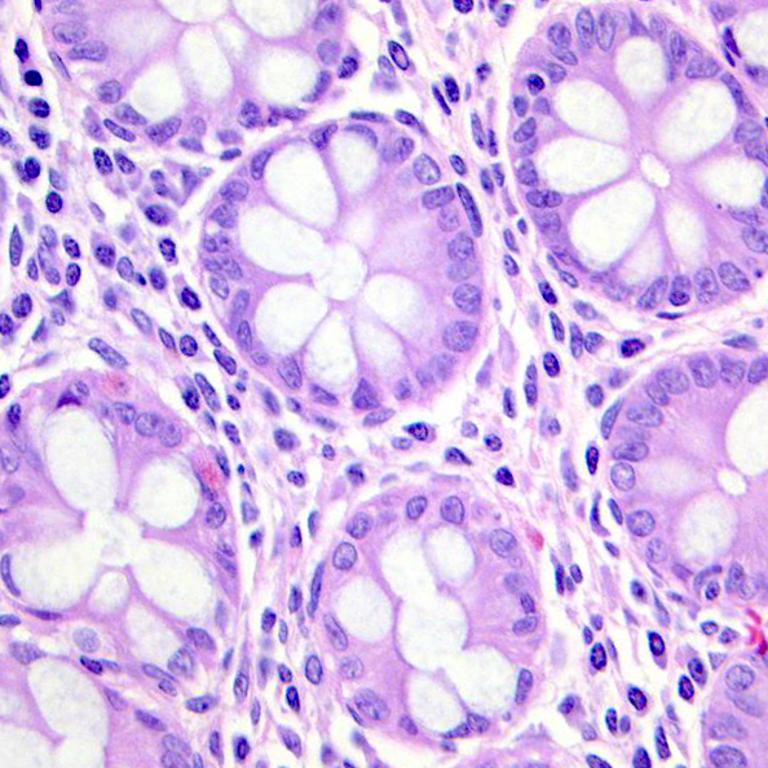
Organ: colon
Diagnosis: benign